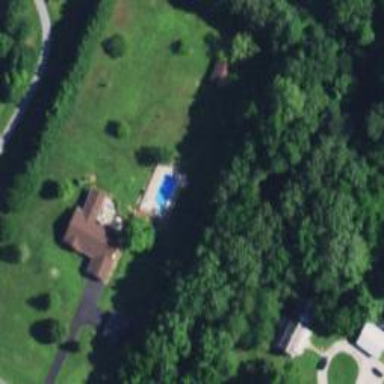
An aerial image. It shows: Swimming pool located in leisure land.